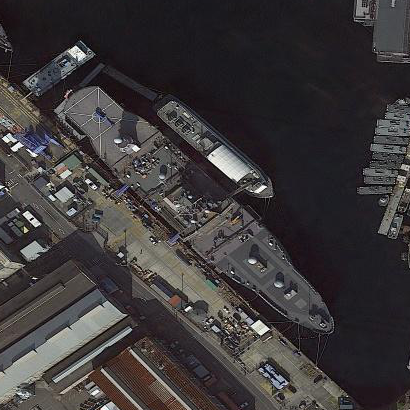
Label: destroyer